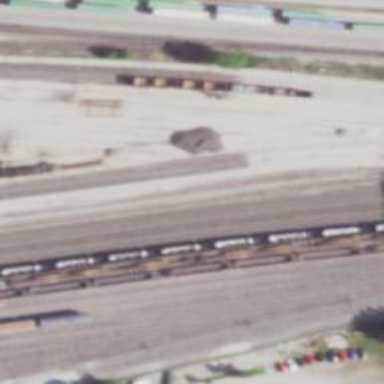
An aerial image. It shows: Rail spur service.